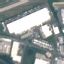
Land use / land cover: Industrial